A time-domain waveform of one vibration snapshot from a rolling-element bearing is shown. Determine the bearing's health state. Answer with exactly one of: normal, inner_race, outer_race, ball.
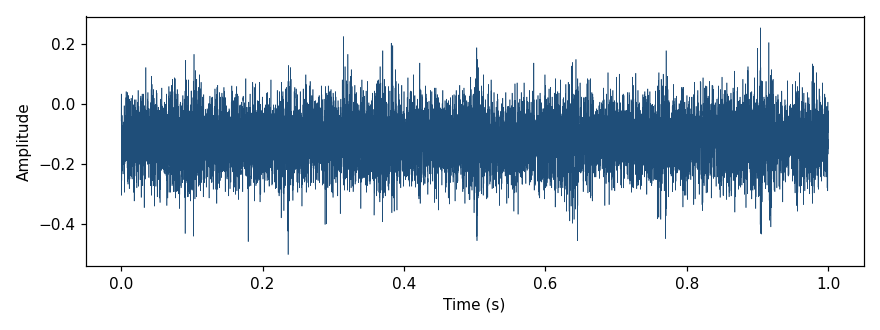
Answer: normal